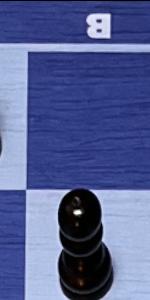
Label: Pawn_Black